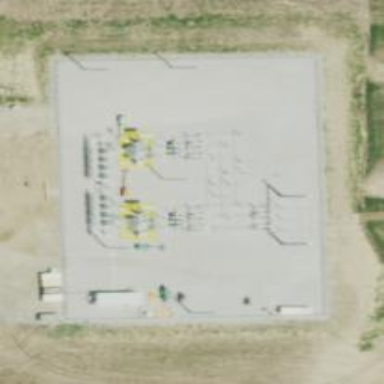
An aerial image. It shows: Switch used for power control.